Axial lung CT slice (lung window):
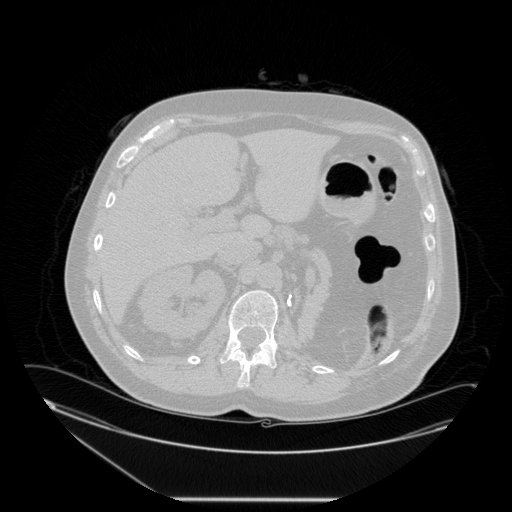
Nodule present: no